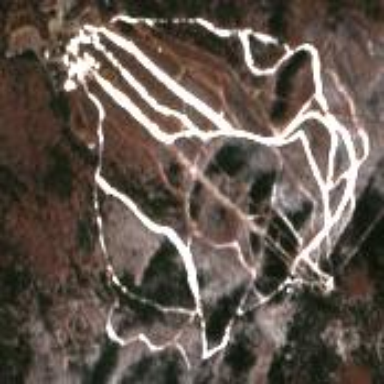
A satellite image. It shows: Area designated for winter sports.